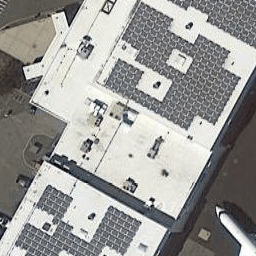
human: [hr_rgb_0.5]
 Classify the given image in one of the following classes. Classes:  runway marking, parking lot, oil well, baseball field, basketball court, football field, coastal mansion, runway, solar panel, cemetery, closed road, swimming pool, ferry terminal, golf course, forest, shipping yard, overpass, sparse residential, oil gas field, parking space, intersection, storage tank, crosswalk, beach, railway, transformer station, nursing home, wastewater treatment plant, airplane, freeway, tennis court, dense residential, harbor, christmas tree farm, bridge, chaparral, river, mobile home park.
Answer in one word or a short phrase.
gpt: solar panel